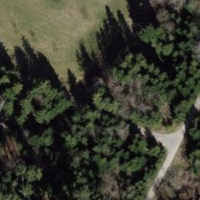
EUNIS habitat code: 41
Species observed at this site:
Fagus sylvatica